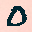
Label: 0